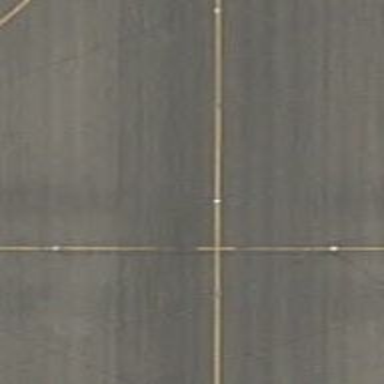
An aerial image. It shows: Image of taxiway at airport.